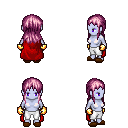
a pixel art fantasy rpg character, female body template, dark elf, purple skin, red cape, white pants, pink unkempt hairstyle, gold gloves, brown slippers, four views (front, back, left, right), 2x2 character sprite sheet, small pixel art, hard edges, no anti-aliasing